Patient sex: F
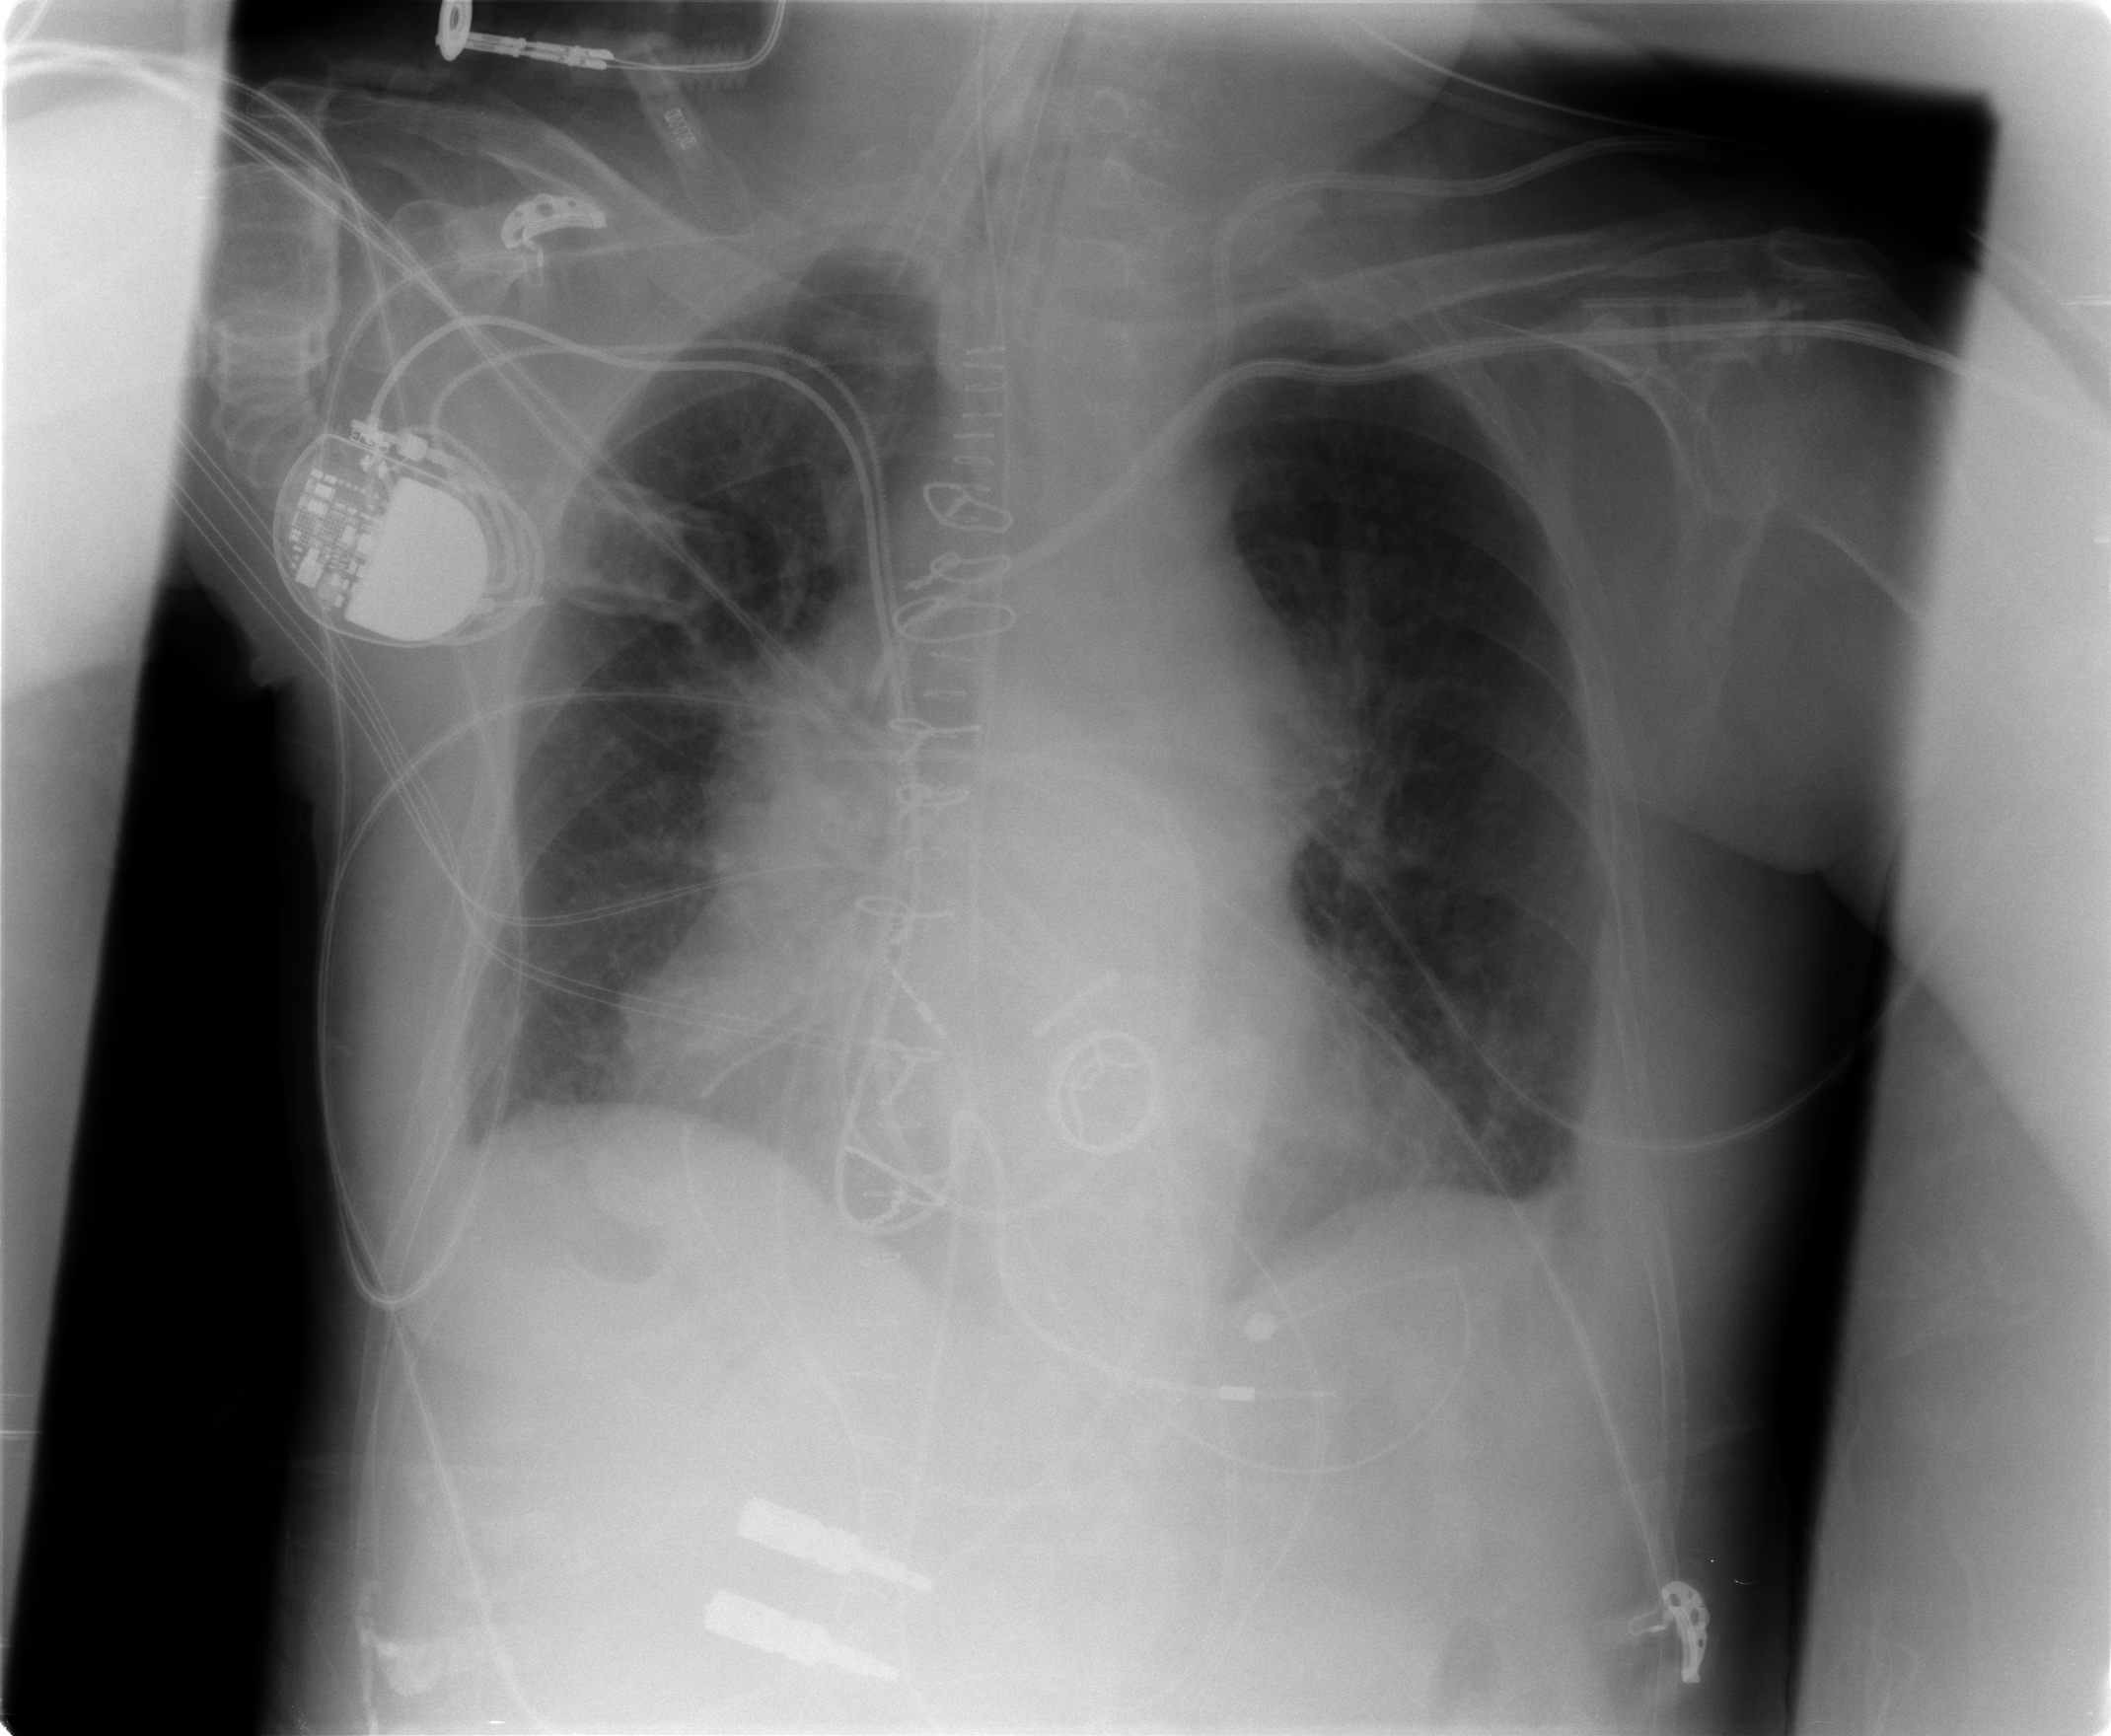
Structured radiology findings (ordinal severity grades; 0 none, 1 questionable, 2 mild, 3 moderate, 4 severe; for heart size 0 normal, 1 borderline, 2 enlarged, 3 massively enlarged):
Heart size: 2
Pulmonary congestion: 3
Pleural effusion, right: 2
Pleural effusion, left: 2
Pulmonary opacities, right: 2
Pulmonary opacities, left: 2
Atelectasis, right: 2
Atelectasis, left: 2